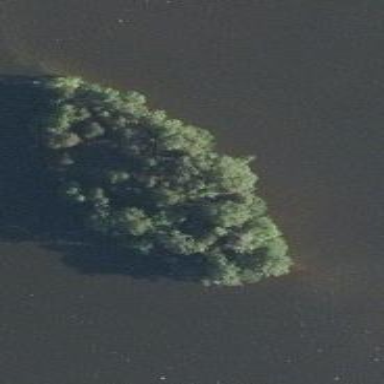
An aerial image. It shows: Islet.